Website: apple
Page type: address-validator
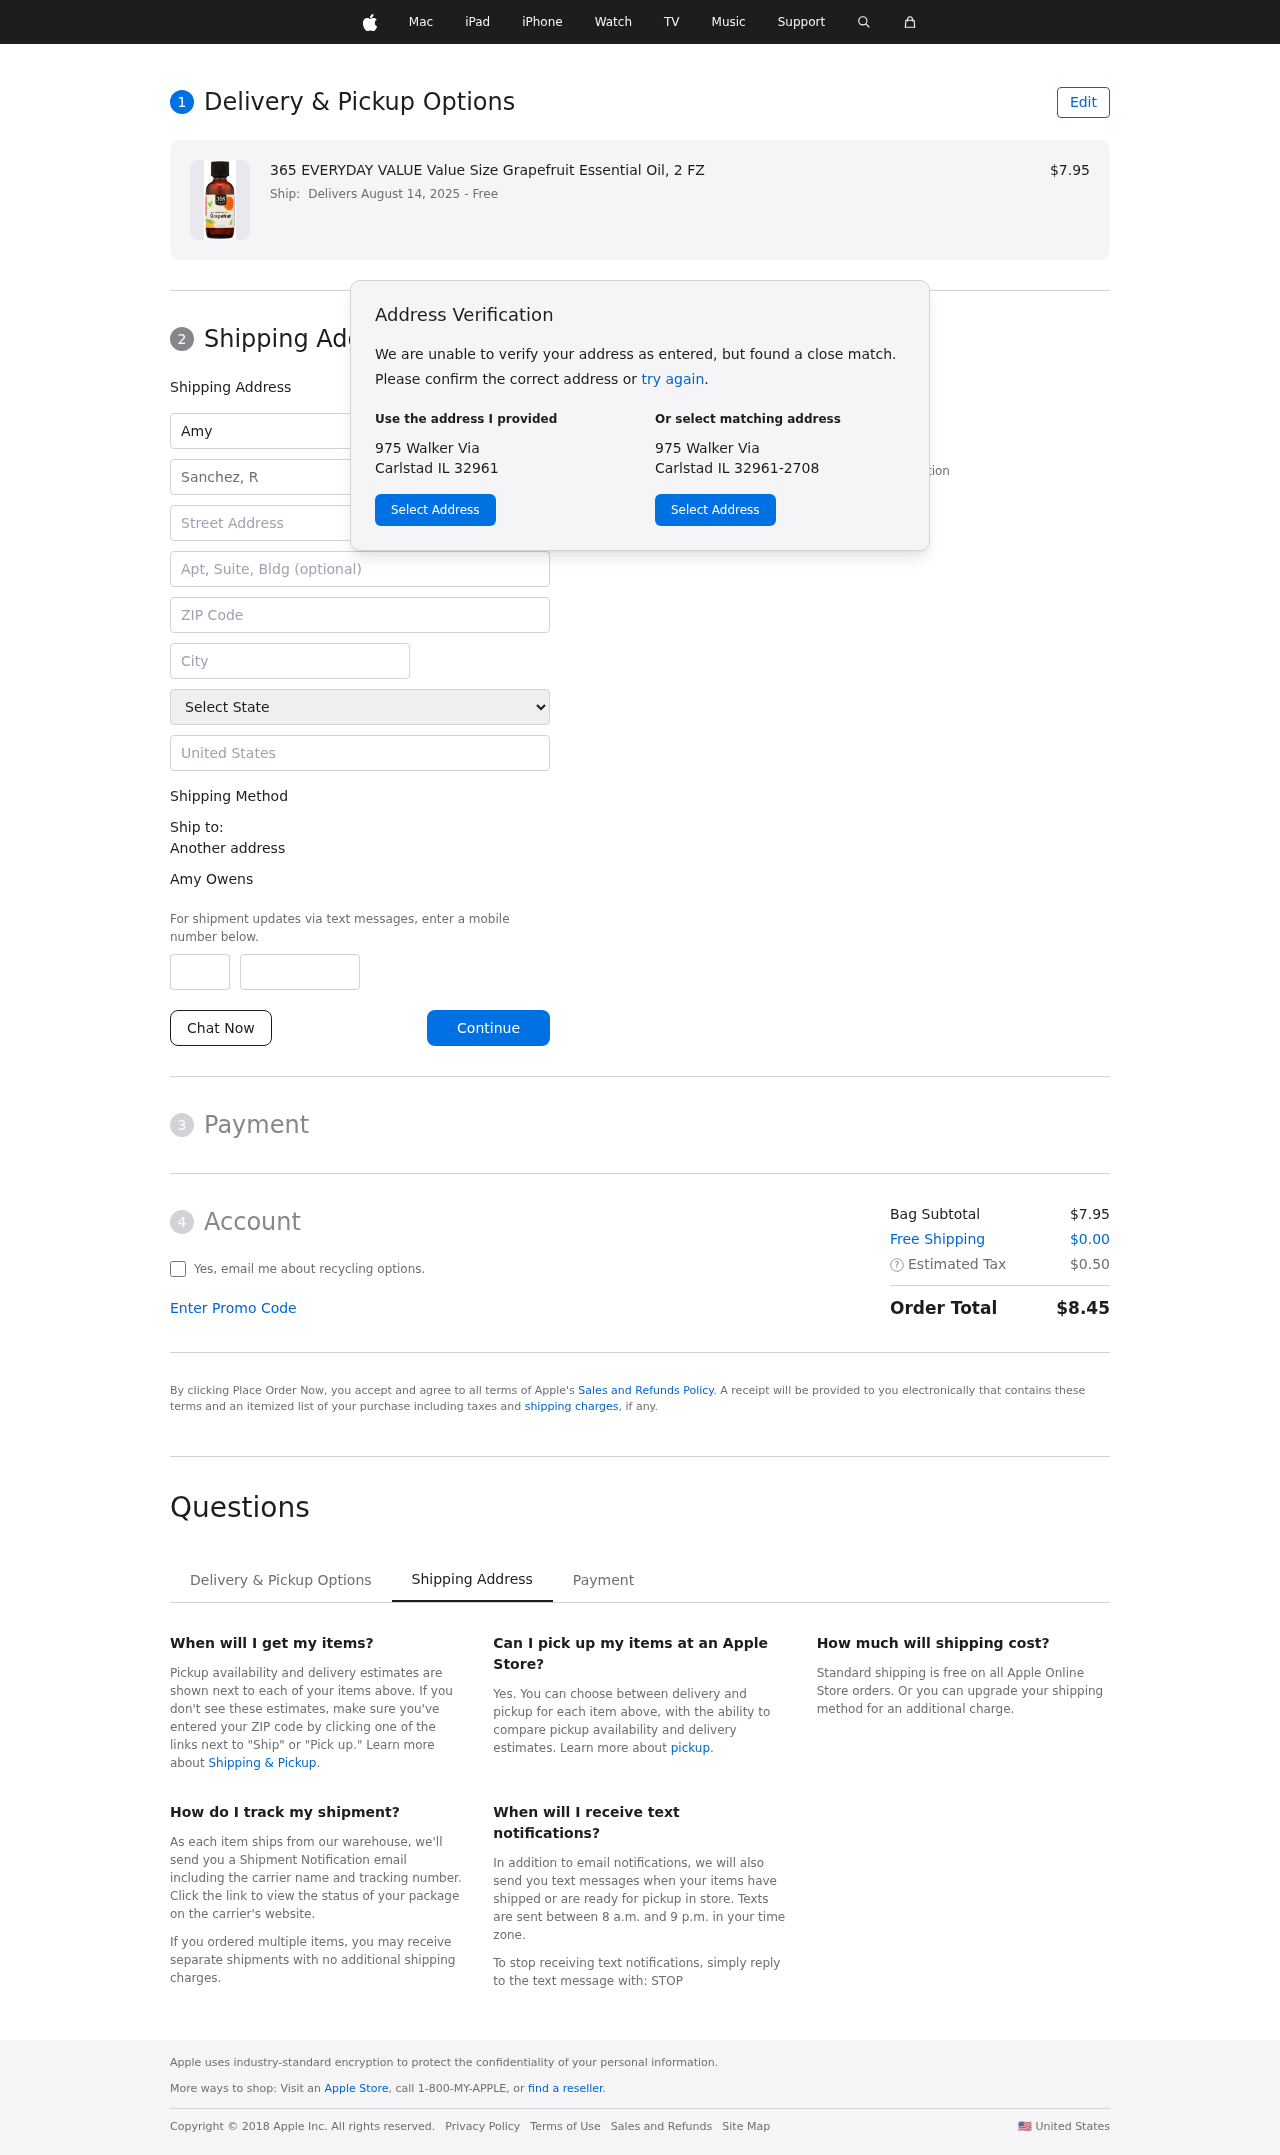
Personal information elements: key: PII_CITY
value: Carlstad
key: PII_COMPANY
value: Sanchez, Rivera and Tran
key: PII_COUNTRY
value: United States
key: PII_FIRSTNAME
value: Amy
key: PII_FULLNAME
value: Amy Owens
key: PII_LASTNAME
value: Owens
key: PII_PHONE_AREA
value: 554
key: PII_PHONE_SUFFIX
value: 4089
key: PII_POSTCODE
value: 32961
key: PII_STATE
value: Illinois
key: PII_STREET
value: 975 Walker Via
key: PII_CITY_STATE_ZIP
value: Carlstad IL 32961
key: PII_STATE_ABBR
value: IL
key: PII_POSTCODE_FULL
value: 32961
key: PII_POSTCODE_NUMERIC
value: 32961
Product elements: key: PRODUCT1_NAME
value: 365 EVERYDAY VALUE Value Size Grapefruit Essential Oil, 2 FZ
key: PRODUCT1_PRICE
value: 7.95
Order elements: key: ORDER_DELIVERY_DATE
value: Delivers August 14, 2025
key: ORDER_SUBTOTAL
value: $7.95
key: ORDER_SHIPPING_COST
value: $0.00
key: ORDER_TAX
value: $0.50
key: ORDER_TOTAL
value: $8.45